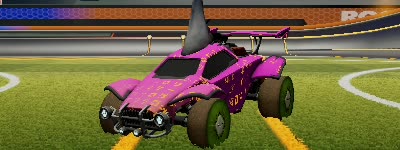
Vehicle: octane